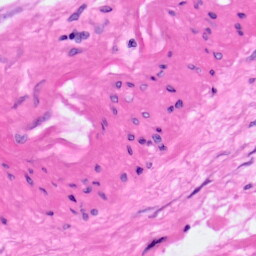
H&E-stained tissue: Pancreatic